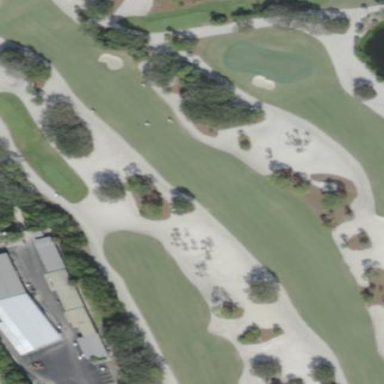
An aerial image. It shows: Grassy area designated as golf fairway.